Question: I'm writing a class to embed some common configurations of graphs in a wx 'Notebook' tab, but I'm running into a strange issue. When I try to add 'wx.Panel' with the 'FigureCanvas', instead it floats the figure in another window entirely.

The odd thing is, the graph window resizes when I resize the main window. The figure comes out the correct size, just not in the right window.
My code is <URL>. I can't see what I'm doing wrong, I've embedded matplotlib in wx before, but never in a 'Notebook'. I can get it to embed on a simple GUI by itself just fine, just not in the tabs.
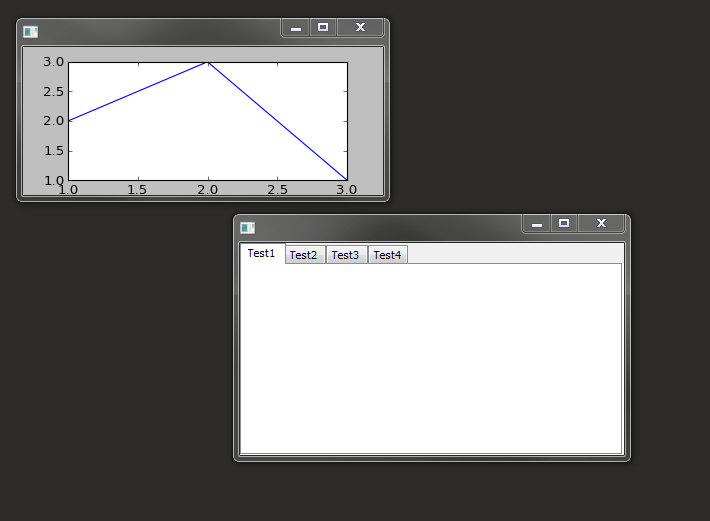
Answer: Try:
1. Make GraphTab a wxPanel rather than a wxFrame
2. Set all GraphTab to have nb as the parent (currently your first one has self as the parent.
I'm not sure whether this is everything, but it's a start.